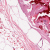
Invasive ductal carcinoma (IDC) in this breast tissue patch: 0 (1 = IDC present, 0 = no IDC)